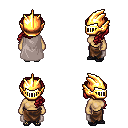
a pixel art fantasy rpg character, female body template, human, tanned skin, gray cape, robe skirt, brunette princess hairstyle, gold helm, ghillies, four views (front, back, left, right), 2x2 character sprite sheet, small pixel art, hard edges, no anti-aliasing